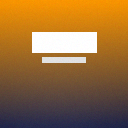
Screen state: on